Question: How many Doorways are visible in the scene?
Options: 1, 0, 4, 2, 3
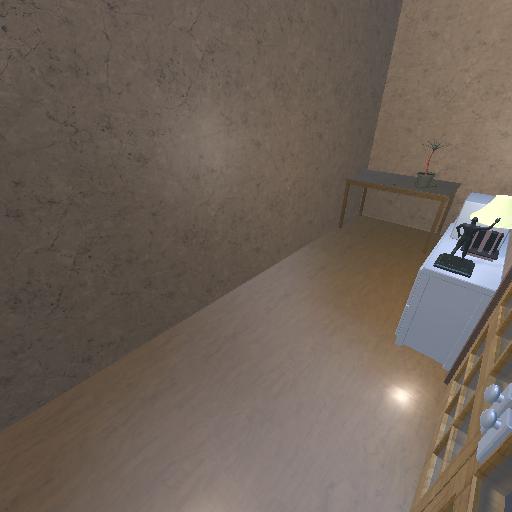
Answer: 1